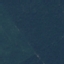
Label: Forest